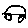
Label: car